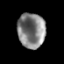
Tissue: prostate
Cell type: T cells
Senescence score: 0.3485
Nuclear area (px): 951
Mean DAPI intensity: 129.686